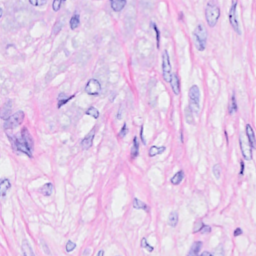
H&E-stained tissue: Breast